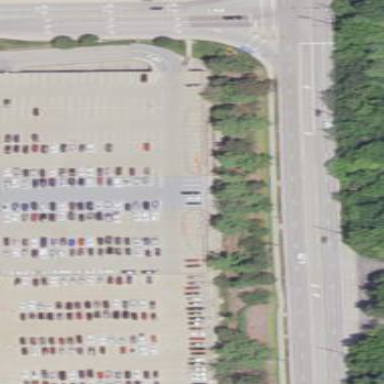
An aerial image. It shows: Multi-storey parking facility.